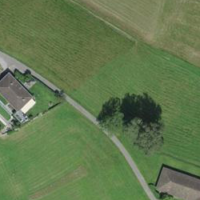
EUNIS habitat code: 52
Species observed at this site:
Campanula rapunculus